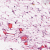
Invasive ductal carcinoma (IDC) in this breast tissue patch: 0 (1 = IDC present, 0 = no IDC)